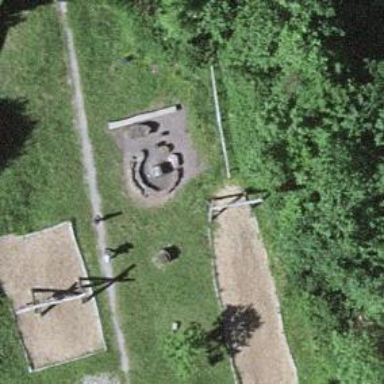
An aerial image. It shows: Barbecue facility.